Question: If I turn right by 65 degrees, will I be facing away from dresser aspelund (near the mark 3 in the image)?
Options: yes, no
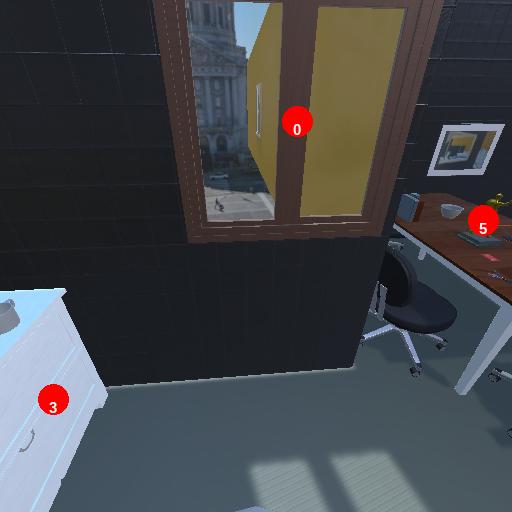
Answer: yes